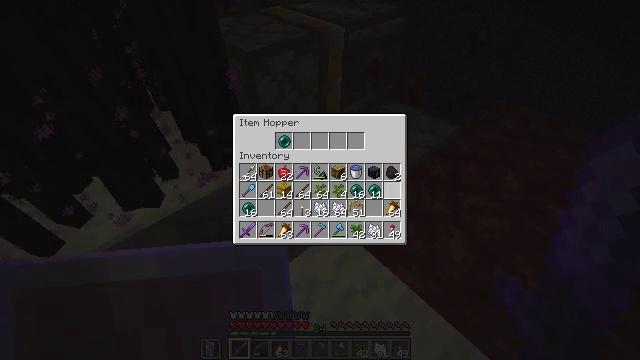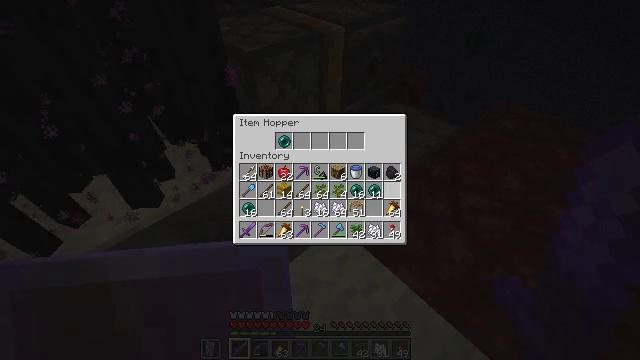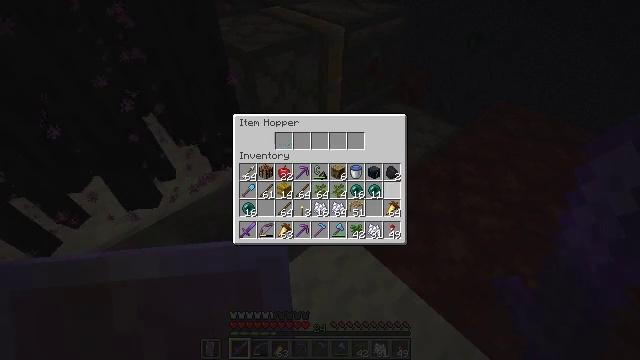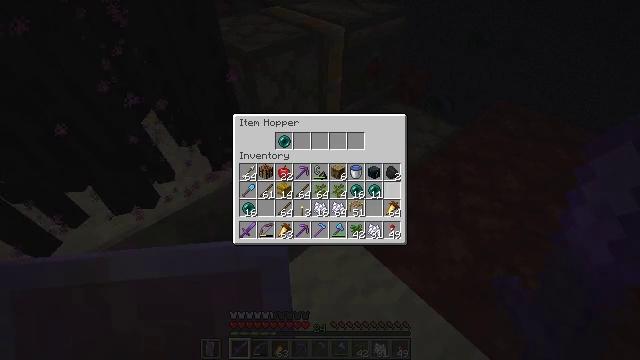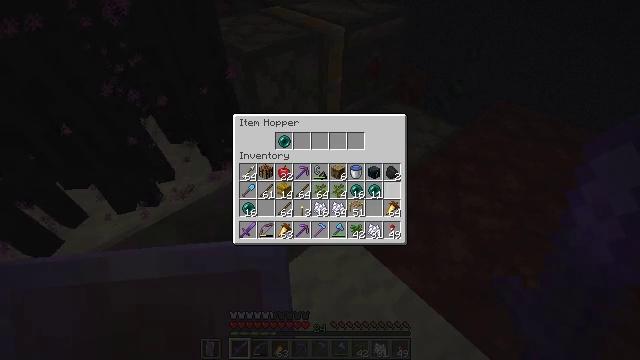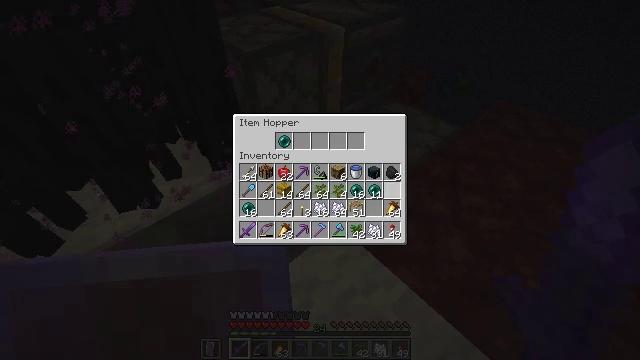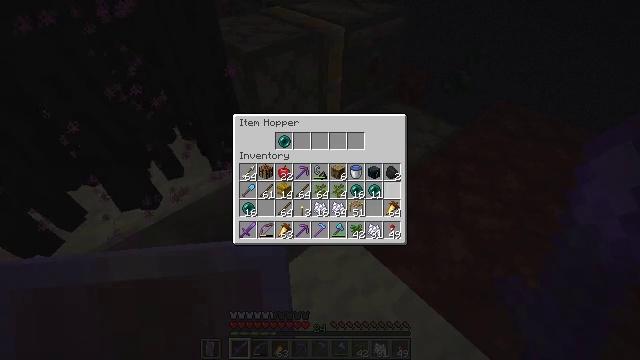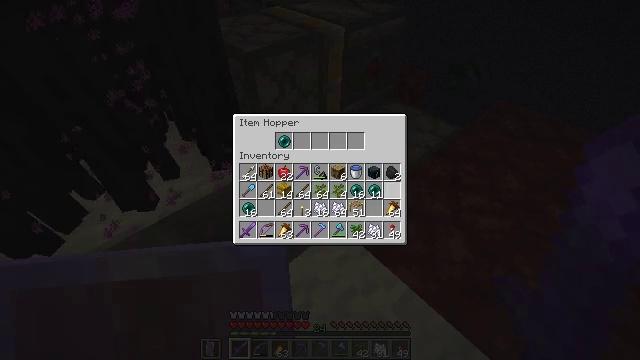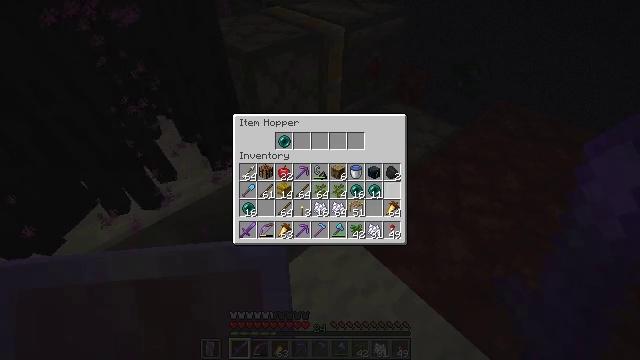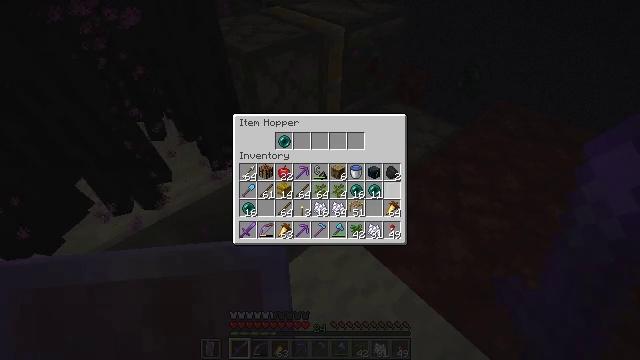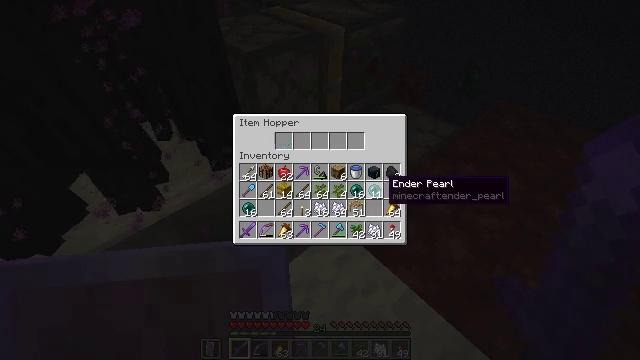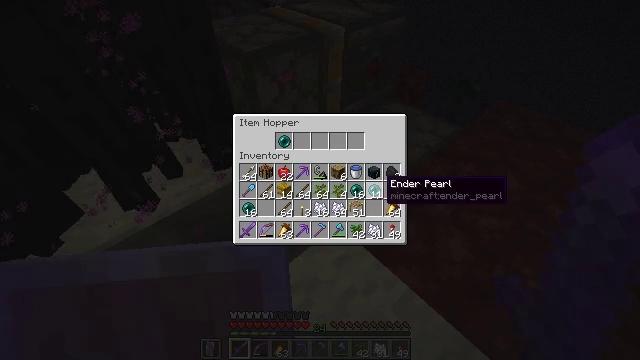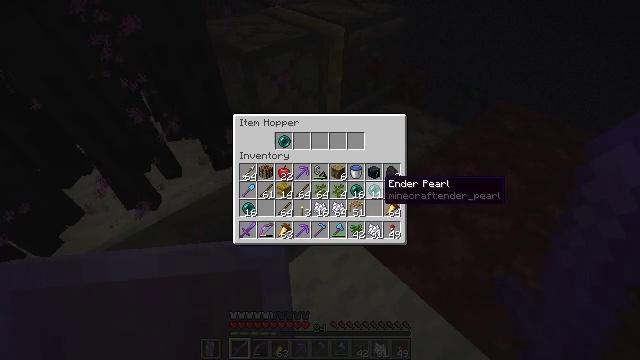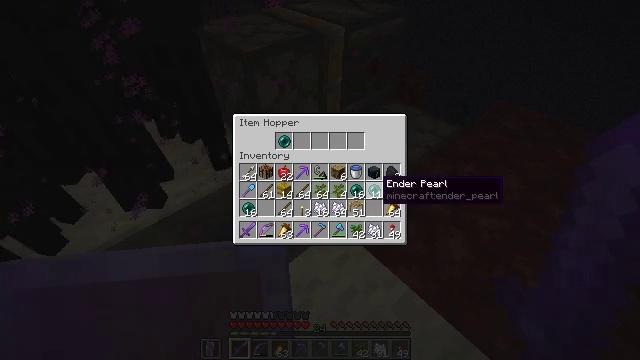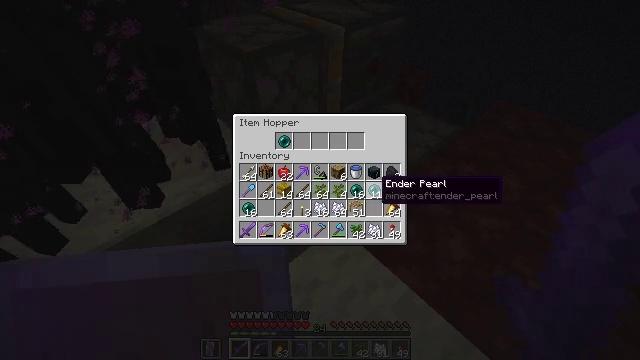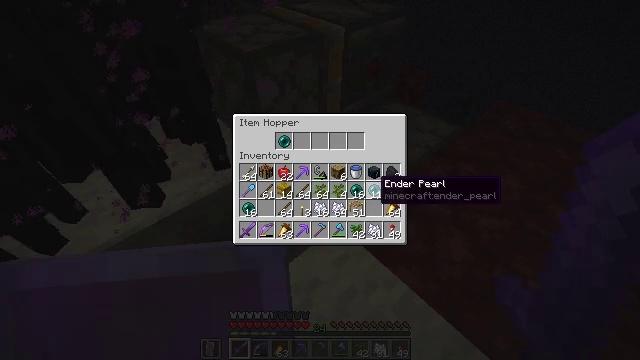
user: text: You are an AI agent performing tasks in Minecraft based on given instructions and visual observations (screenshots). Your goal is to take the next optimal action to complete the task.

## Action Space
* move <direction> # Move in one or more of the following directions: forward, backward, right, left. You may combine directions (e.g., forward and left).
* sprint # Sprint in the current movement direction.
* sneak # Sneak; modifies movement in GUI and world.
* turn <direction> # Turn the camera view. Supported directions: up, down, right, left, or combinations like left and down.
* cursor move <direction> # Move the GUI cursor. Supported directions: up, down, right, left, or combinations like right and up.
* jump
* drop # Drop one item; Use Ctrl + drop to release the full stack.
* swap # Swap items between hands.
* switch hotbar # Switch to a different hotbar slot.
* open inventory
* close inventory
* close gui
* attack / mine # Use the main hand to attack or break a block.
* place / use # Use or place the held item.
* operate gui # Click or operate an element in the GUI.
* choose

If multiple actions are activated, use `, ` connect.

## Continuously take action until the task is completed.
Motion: motion action
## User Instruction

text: Hunt the enderman.
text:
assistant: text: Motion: sneak, cursor move right
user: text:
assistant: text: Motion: sneak
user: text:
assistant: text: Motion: sneak
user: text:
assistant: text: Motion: sneak
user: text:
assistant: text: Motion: sneak
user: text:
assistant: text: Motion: sneak
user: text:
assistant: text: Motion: sneak
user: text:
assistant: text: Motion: sneak
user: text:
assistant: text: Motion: sneak
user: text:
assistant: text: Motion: sneak
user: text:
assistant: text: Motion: sneak
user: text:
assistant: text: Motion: sneak
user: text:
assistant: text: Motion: sneak
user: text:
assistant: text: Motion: sneak
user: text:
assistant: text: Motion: sneak
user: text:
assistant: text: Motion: sneak
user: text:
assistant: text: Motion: sneak
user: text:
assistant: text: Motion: sneak
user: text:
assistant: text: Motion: sneak, operate gui
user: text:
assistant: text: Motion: sneak, operate gui
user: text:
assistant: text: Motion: sneak
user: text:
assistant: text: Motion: sneak
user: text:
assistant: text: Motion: sneak
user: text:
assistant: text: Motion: sneak
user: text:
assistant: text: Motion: sneak
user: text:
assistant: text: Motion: sneak
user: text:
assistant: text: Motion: sneak, operate gui
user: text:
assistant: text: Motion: sneak, operate gui
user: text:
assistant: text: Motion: sneak, operate gui
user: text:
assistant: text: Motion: sneak